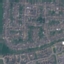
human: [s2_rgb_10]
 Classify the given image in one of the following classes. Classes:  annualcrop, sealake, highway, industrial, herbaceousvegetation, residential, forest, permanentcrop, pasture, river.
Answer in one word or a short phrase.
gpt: Residential